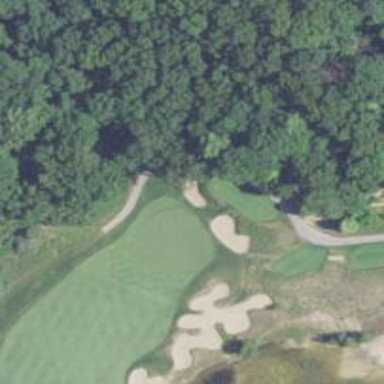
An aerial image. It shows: Path for both road and golf.